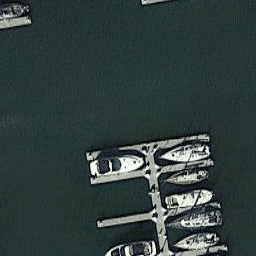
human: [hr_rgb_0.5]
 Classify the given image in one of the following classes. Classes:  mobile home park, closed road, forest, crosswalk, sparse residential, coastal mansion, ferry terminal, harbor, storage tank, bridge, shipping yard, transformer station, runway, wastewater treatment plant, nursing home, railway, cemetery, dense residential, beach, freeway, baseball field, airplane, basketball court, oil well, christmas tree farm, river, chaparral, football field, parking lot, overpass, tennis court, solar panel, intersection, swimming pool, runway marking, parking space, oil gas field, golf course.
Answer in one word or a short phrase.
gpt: harbor